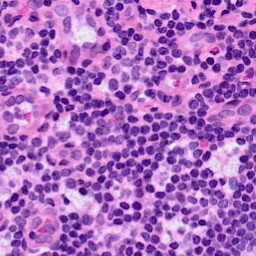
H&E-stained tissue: LymphNode